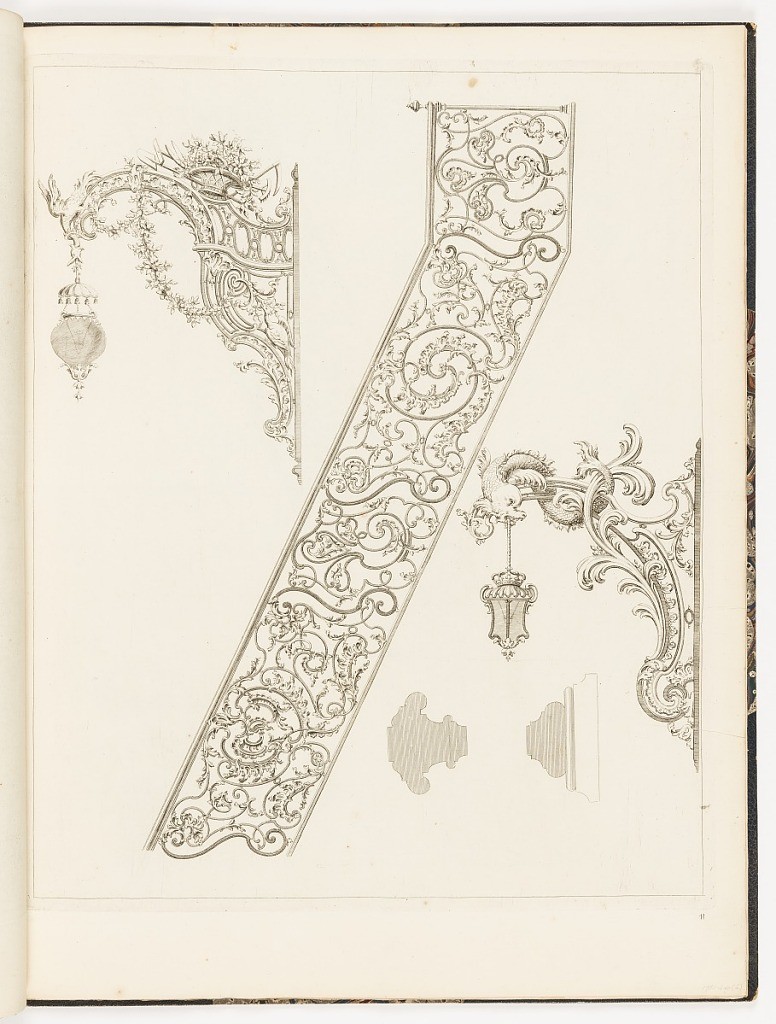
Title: Three Designs for Decorative Ironwork
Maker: Jean Lamour, French, 1698–1771
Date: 1759–68
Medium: Etching and engraving on laid paper
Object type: Print
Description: Three designs for decorative ironwork, two hanging lanterns with their brackets, upper left, and lower right with a section of a banister in the center. The decorative ironwork features rococo ornament and motifs, including c-scrolls, acanthus leaves, shells, and fleurons. The upper left hanging lantern bracket features birds, two phoenixes, a basket of flowers with gardening tools, and a hanging garland of flowers. The lower right hanging lantern features a dolphin and the lantern is topped with a French crown.